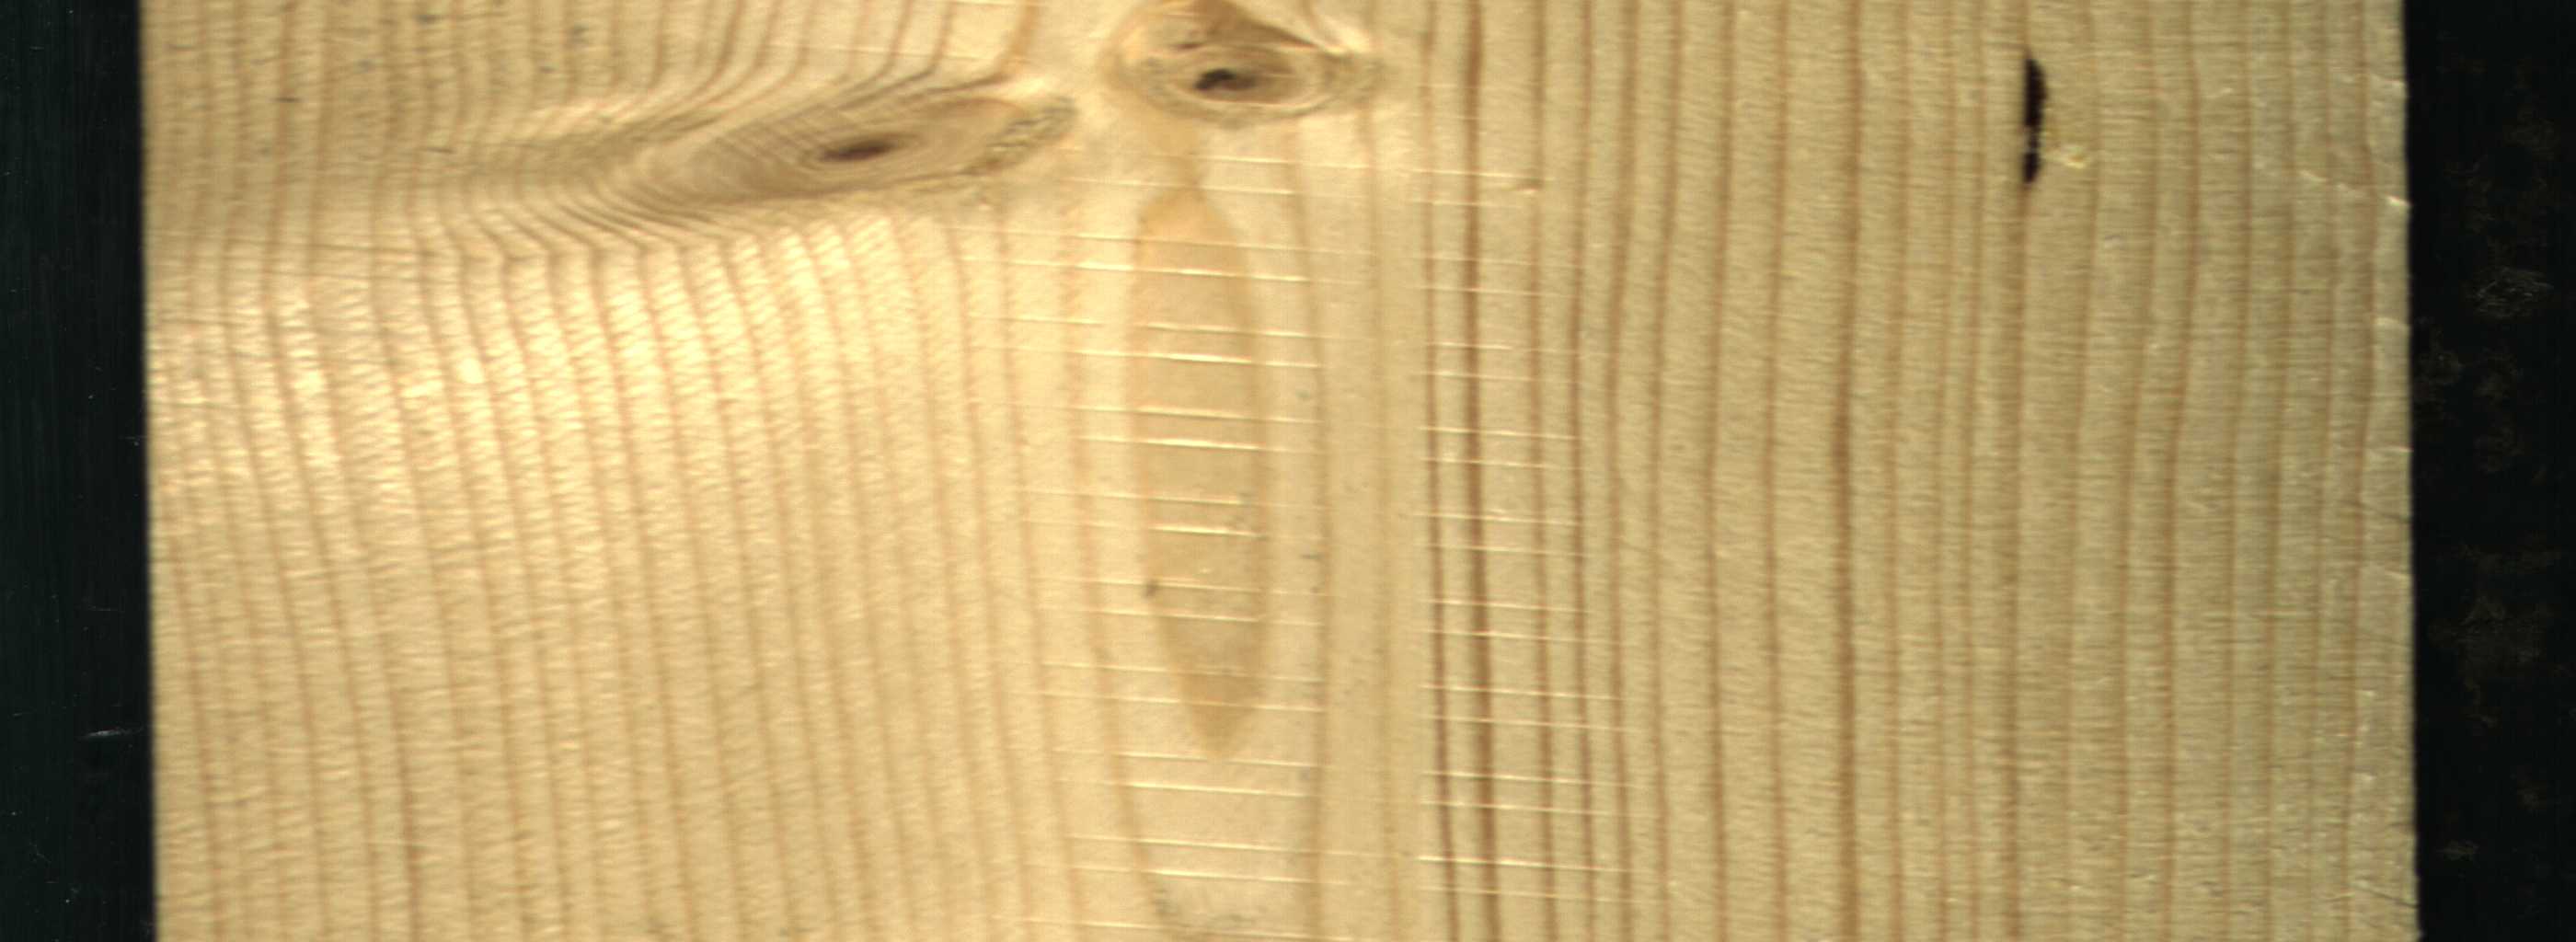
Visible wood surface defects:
resin
Live_Knot
Live_Knot